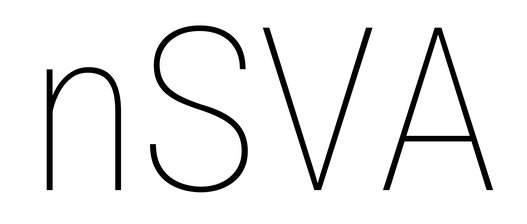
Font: Roboto_Condensed_Thin